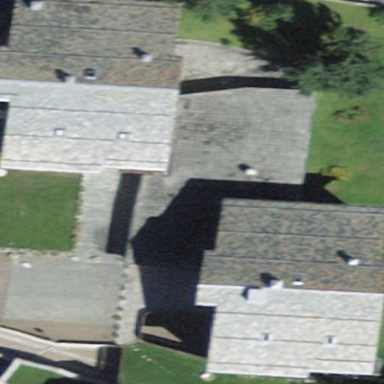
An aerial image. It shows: Hotel building.